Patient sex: M
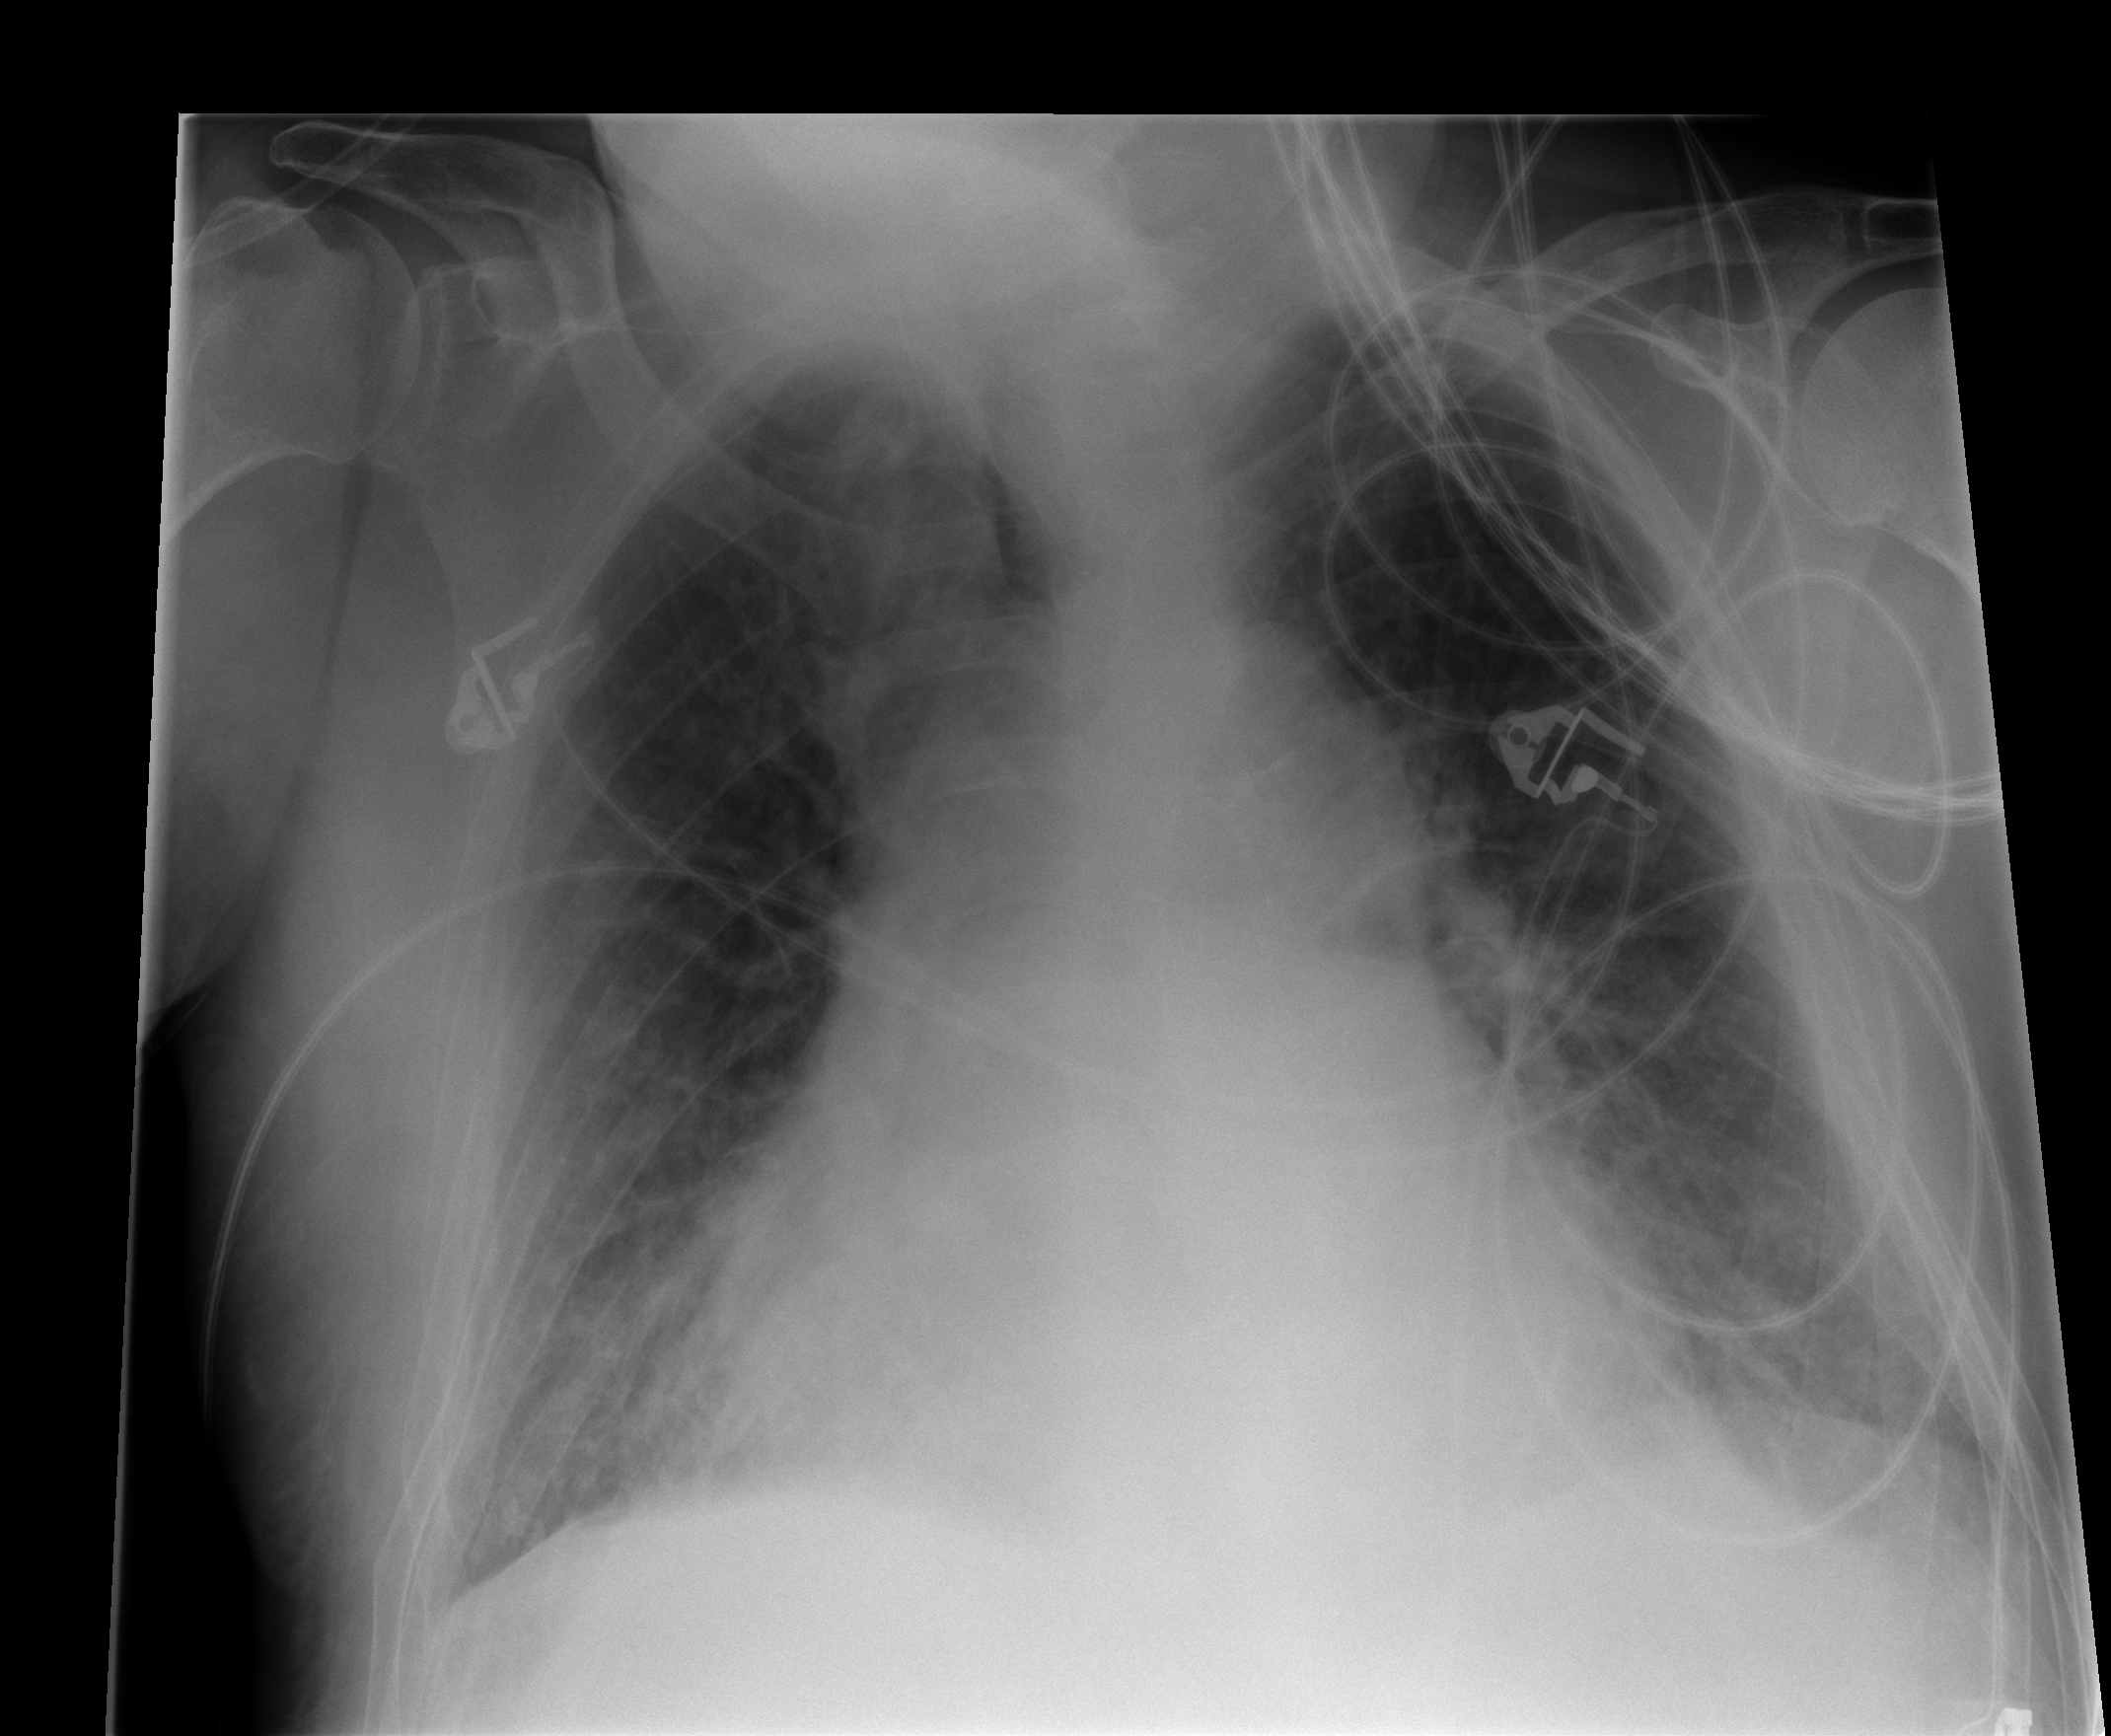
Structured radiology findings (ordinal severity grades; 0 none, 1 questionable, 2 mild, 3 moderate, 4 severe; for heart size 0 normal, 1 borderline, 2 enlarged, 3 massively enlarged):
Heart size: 2
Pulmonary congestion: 2
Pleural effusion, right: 0
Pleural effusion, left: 0
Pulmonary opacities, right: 0
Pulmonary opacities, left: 0
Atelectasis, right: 0
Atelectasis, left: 0